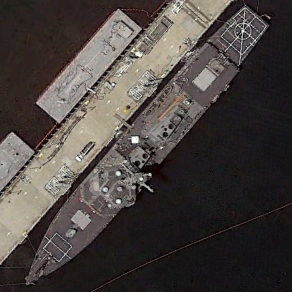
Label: destroyer